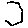
Label: hexagon